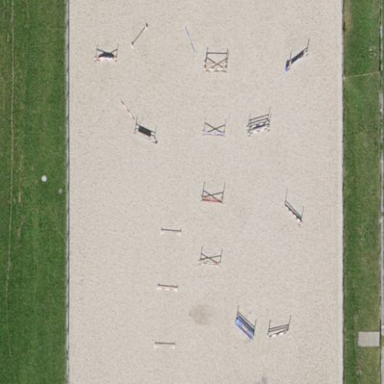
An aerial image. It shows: Equestrian pitch used for leisure and sports activities.